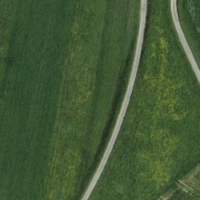
EUNIS habitat code: 24
Species observed at this site:
Gryllus campestris